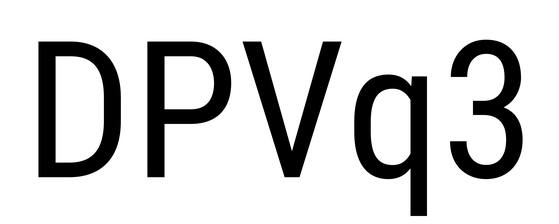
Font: Roboto_Condensed_Regular